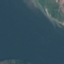
Land use / land cover: SeaLake